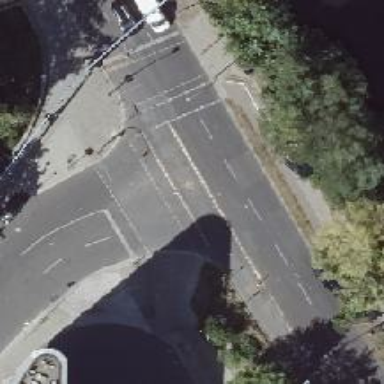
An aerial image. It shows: Crossing with traffic signals.